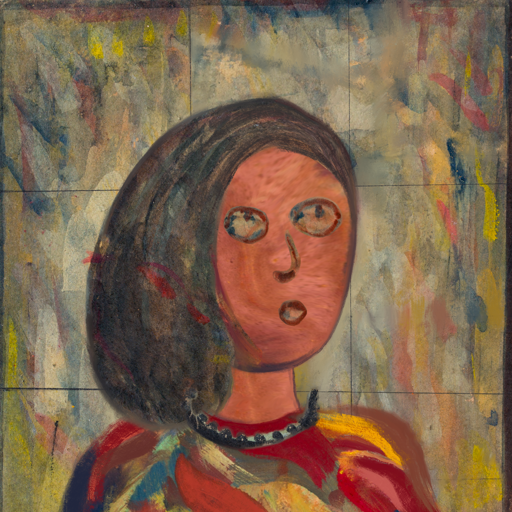
Background: GypsyMother, Head And Neck Side: Mother_And_Son_Mother, Face Side: Orphan, Bust: Mother_And_Son_Son, Hair Side: Gypsy_Mother, Head Accessory: Blank, Second Necklace: Blank, Necklace: Childish, Baby: Blank